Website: apple
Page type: customer-info-address
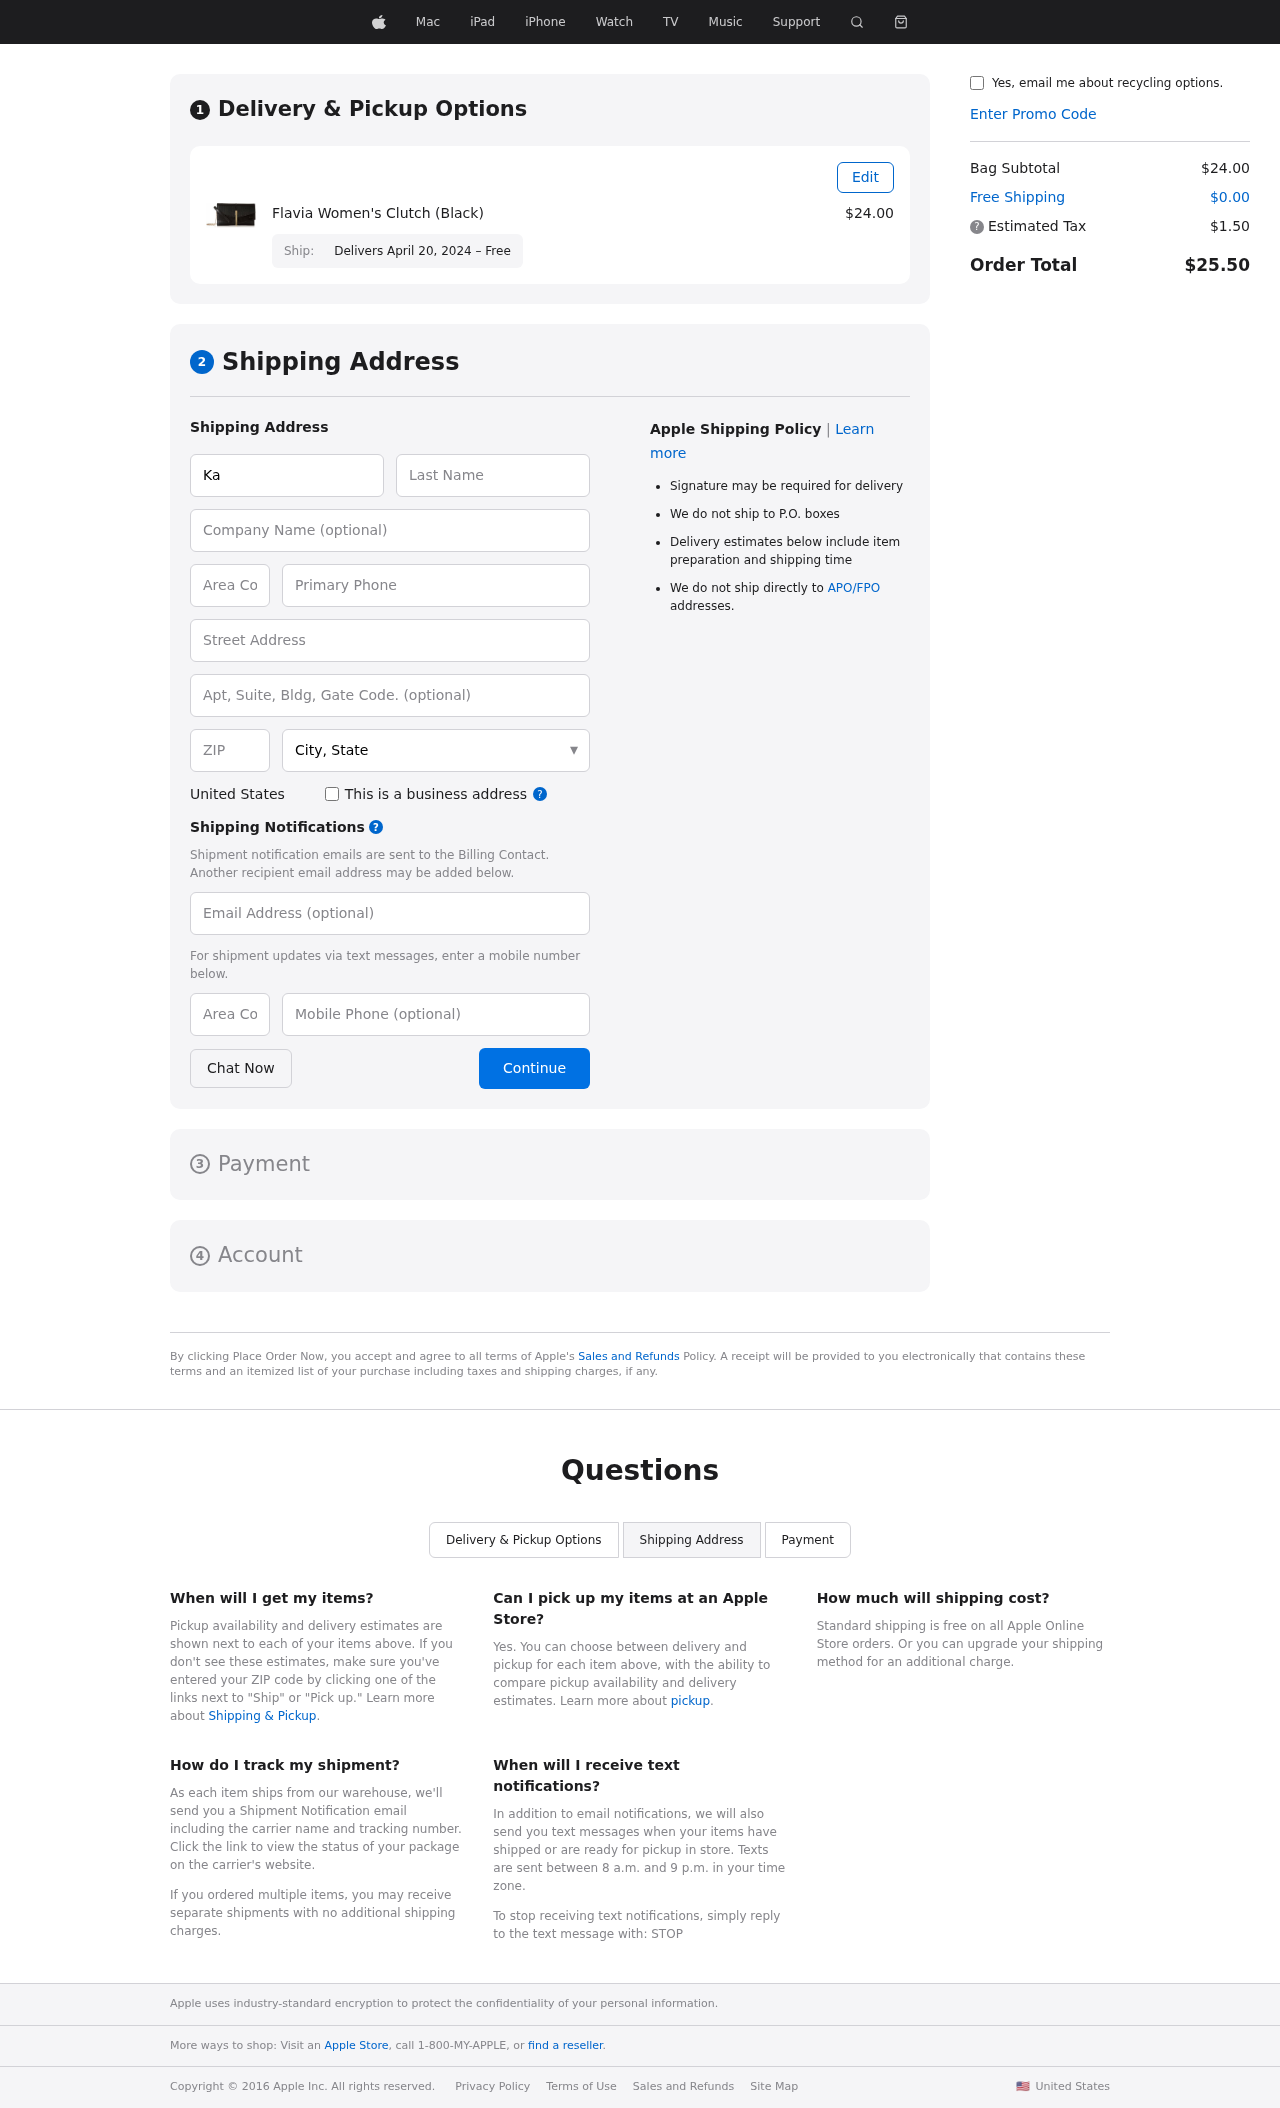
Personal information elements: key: PII_CITY_STATE
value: New Luismouth, WV
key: PII_COUNTRY
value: United States
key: PII_EMAIL
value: kstewart@yahoo.com
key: PII_FIRSTNAME
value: Kari
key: PII_LASTNAME
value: Stewart
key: PII_PHONE
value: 6144512765
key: PII_PHONE_AREA
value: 614
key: PII_POSTCODE
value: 80887
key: PII_STREET
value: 88458 Zavala Fall
Product elements: key: PRODUCT1_NAME
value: Flavia Women's Clutch (Black)
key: PRODUCT1_PRICE
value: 24
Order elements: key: ORDER_DELIVERY_DATE
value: Delivers April 20, 2024 – Free
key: ORDER_SUBTOTAL
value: $24.00
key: ORDER_SHIPPING_COST
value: $0.00
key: ORDER_TAX
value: $1.50
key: ORDER_TOTAL
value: $25.50